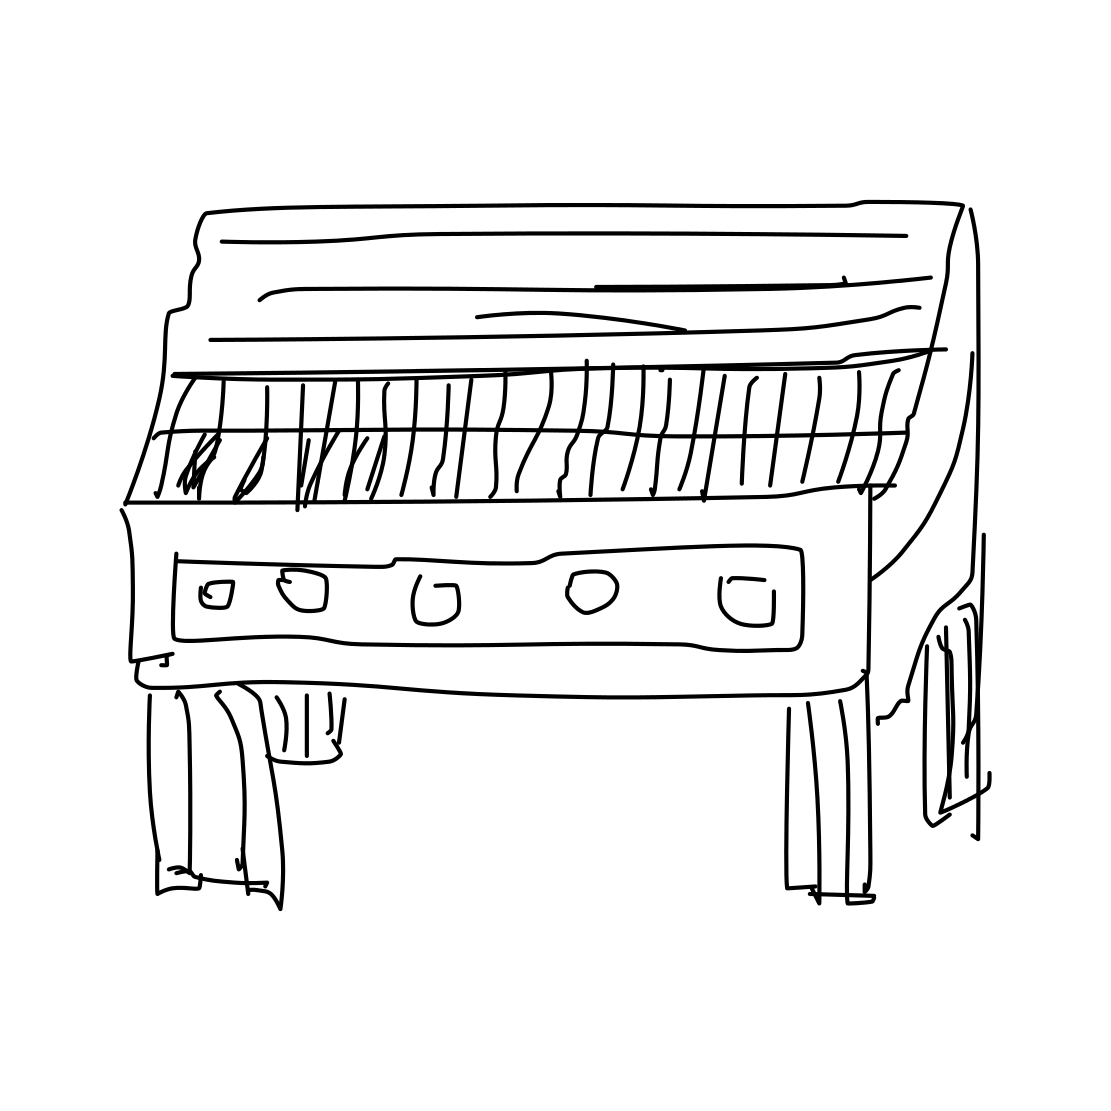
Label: piano